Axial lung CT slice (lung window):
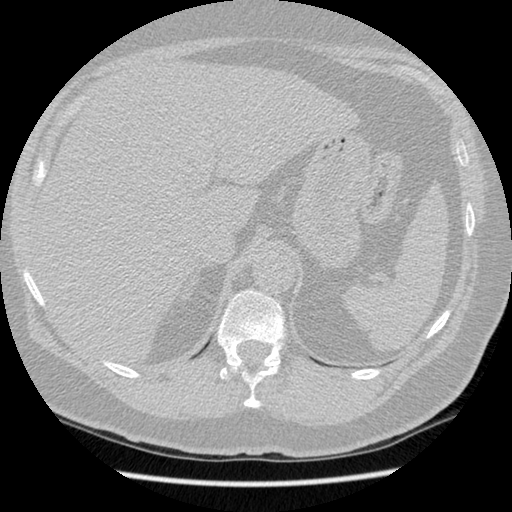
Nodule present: no